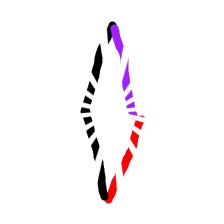
Shape: rhombus